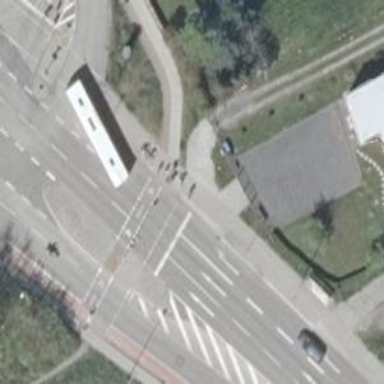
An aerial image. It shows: Crossing with traffic signals.